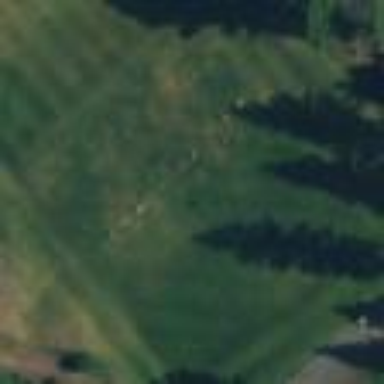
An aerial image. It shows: Golf tee.